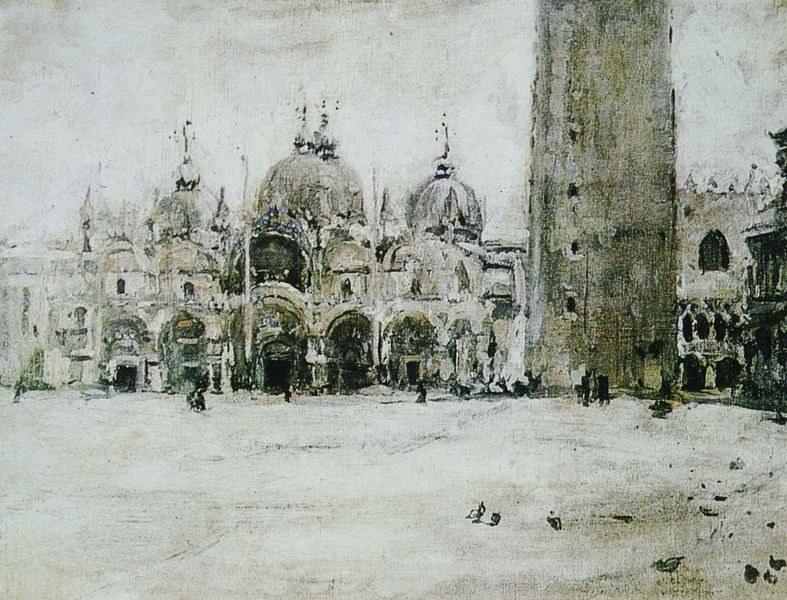
Titel: Piazza San Marco
Künstler: Valentin Serov
Standort: Moskau
Institution: Tretjakov Galerie
Schlagwörter: himmel, mann, schatten, weiß, aquarell, frauen, impressionismus, menschen, ocker, stadt, braun, fenster, frau, grau, kreide, männer, schwarz, skizze, tür, zeichnung, dach, eis, gebäude, haus, schloss, schnee, tiere, beige, wand, architektur, mensch, stein, taube, häuser, kalt, vögel, kirche, pastos, kind, spitzen, traurig, kinder, rund, turm, bogen, fassade, italien, türen, venedig, russland, dächer, mauer, schattierung, türe, winter, platz, besucher, grisaille, rundbogen, kuppel, sturm, könig, duktus, tor, kirchen, bögen, wände, eingang, tusche, kuppeln, moschee, türme, palast, palazzo, dom, kohle, kälte, tauben, schwarzweiß, bleistift, moskau, kathedrale, tore, mauern, rundbögen, brau, streben, mäner, zar, mamor, campanile, europa, russisch, bauwerk, tuschzeichnung, gefroren, gouache, vorplatz, veneto, piazza, hauptplatz, öffentlich, markusdom, san marco, dogenpalast, markusplatz, däcer, trist, kreidezeichnung, piazza san marco, öd, gelbb, marco, st marco, venice, vip, sacre coer, rzeichnung, immobilie, transporter ins all